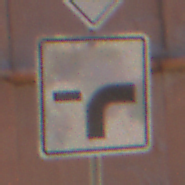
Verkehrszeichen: VerlaufVorfahrtsstrasse9
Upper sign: Vorfahrtsstrasse
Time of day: MorningAfternoon
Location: Outdoor (Nature)
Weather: Clear
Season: Summer
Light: Natural